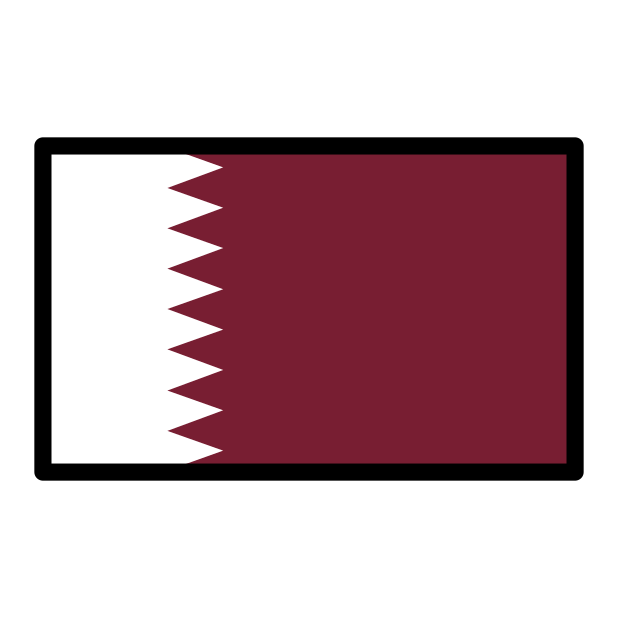
flag: Qatar